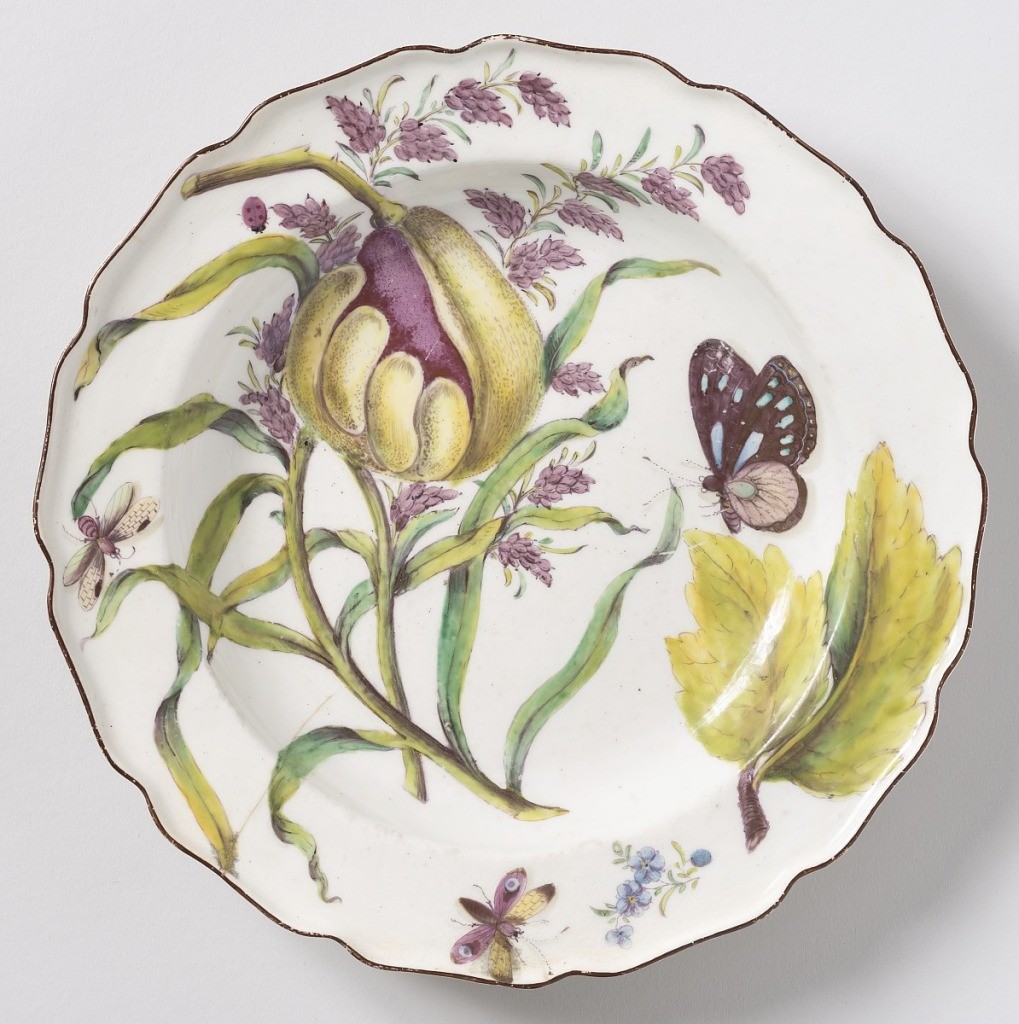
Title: "Hans Sloane" Botanical Plate (One of Twelve)
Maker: Chelsea Porcelain Manufactory, English, 1745 – 1784
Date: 1754–1758
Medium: soft paste porcelain, vitreous enamels
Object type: plate
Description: A plate with a wavy, brown-edged rim, painted with a papaya (Carica papaya), two sprays of flowering millet grass, and several insects.